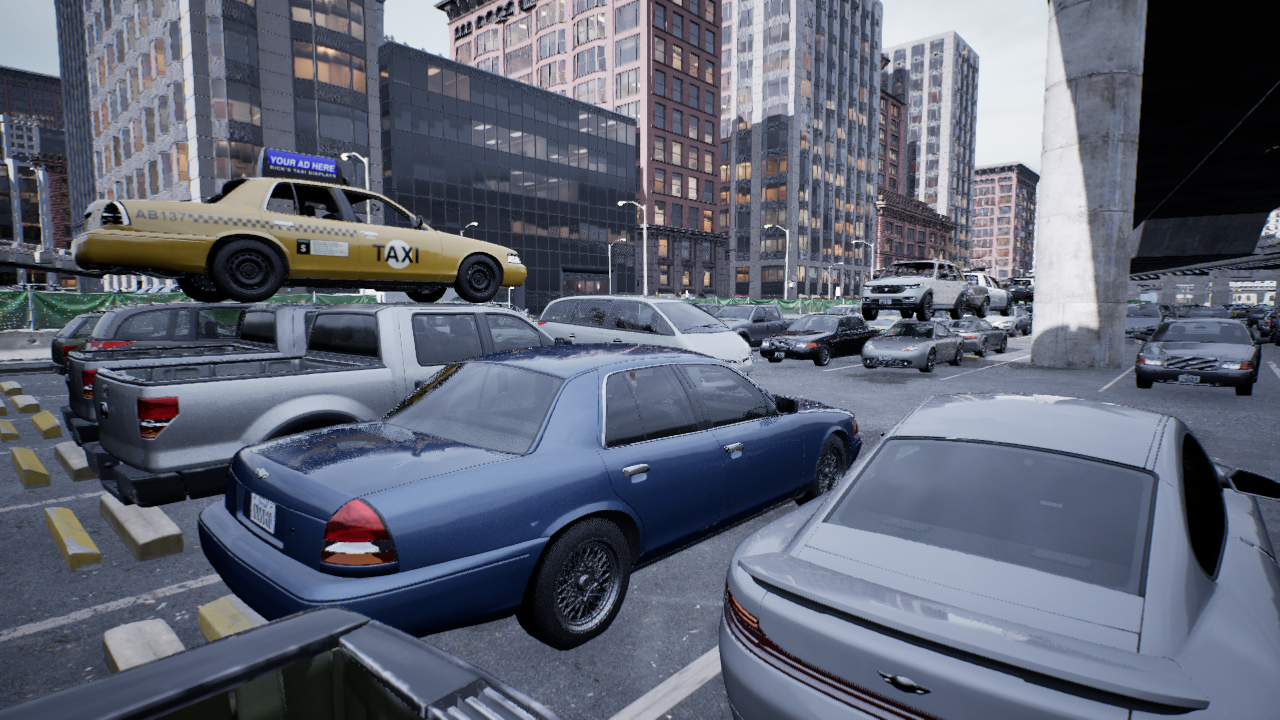
Venue: arterial
Lighting: overcast
Vehicle rig: minivan